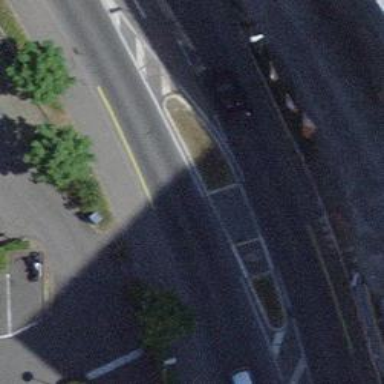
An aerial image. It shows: Kerb barrier.